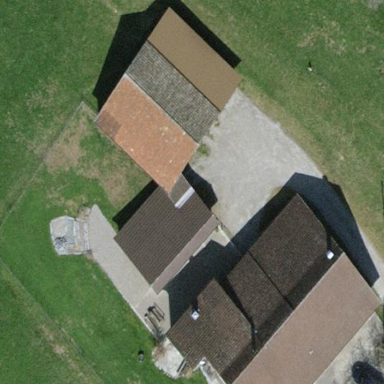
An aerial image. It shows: Farmyard area.